Question: ## I am trying to display a toast message on the screen
---
'''
public class MainActivity extends TabActivity {
// TabSpec Names
private static final String TAB1 = "Tab1";
private static final String TAB2 = "Tab2";
private static final String TAB3 = "Tab3";
@Override
public void onCreate(Bundle savedInstanceState) {
super.onCreate(savedInstanceState);
setContentView(R.layout.main);
TabHost tabHost = getTabHost();
// Inbox Tab
TabSpec inboxSpec = tabHost.newTabSpec(TAB1);
Intent inboxIntent = new Intent(this, Tab1.class);
inboxSpec.setIndicator(TAB1);
// Tab Content
inboxSpec.setContent(inboxIntent);
// Outbox Tab
TabSpec PriceSpec = tabHost.newTabSpec(TAB2);
Intent PriceIntent = new Intent(this, Tab2.class);
PriceSpec .setIndicator(TAB2);
PriceSpec.setContent(PriceIntent);
// Profile Tab
TabSpec DistanceSpec = tabHost.newTabSpec(TAB3);
Intent DistanceIntent = new Intent(this, Tab3.class);
DistanceSpec .setIndicator(TAB3);
DistanceSpec.setContent(DistanceIntent);
// Adding all TabSpec to TabHost
tabHost.addTab(inboxSpec);
tabHost.addTab(PriceSpec);
tabHost.addTab(DistanceSpec);
//Set the current value tab to default first tab
tabHost.setCurrentTab(0);
//Setting custom height for the tabs
final int height = 45;
tabHost.getTabWidget().getChildAt(0).getLayoutParams().height = height;
tabHost.getTabWidget().getChildAt(1).getLayoutParams().height = height;
tabHost.getTabWidget().getChildAt(2).getLayoutParams().height = height;
}
}
'''
ScreenShot::

---
What i am trying to do ::
- 'Tab1''Tab2''Tab3'- 'Tab1''Tab1''Tab2''Tab3'- -
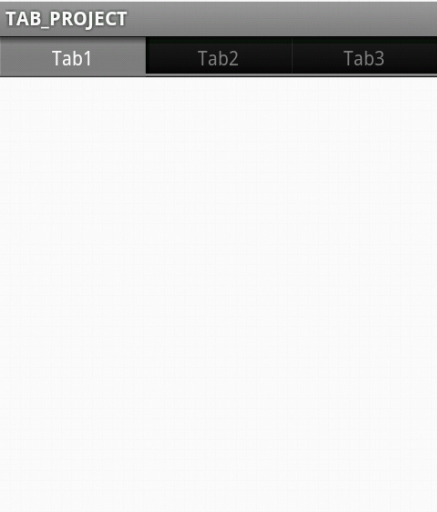
Answer: '''
public class MainActivity extends TabActivity implements OnTabChangeListener {
// TabSpec Names
private static final String TAB1 = "Tab1";
private static final String TAB2 = "Tab2";
private static final String TAB3 = "Tab3";
@Override
public void onCreate(Bundle savedInstanceState) {
super.onCreate(savedInstanceState);
setContentView(R.layout.main);
TabHost tabHost = getTabHost();
// Inbox Tab
TabSpec inboxSpec = tabHost.newTabSpec(TAB1);
Intent inboxIntent = new Intent(this, Tab1.class);
inboxSpec.setIndicator(TAB1);
// Tab Content
inboxSpec.setContent(inboxIntent);
// Outbox Tab
TabSpec PriceSpec = tabHost.newTabSpec(TAB2);
Intent PriceIntent = new Intent(this, Tab2.class);
PriceSpec .setIndicator(TAB2);
PriceSpec.setContent(PriceIntent);
// Profile Tab
TabSpec DistanceSpec = tabHost.newTabSpec(TAB3);
Intent DistanceIntent = new Intent(this, Tab3.class);
DistanceSpec .setIndicator(TAB3);
DistanceSpec.setContent(DistanceIntent);
// Adding all TabSpec to TabHost
tabHost.addTab(inboxSpec);
tabHost.addTab(PriceSpec);
tabHost.addTab(DistanceSpec);
tabHost.setOnTabChangedListener(this);
//Set the current value tab to default first tab
tabHost.setCurrentTab(0);
//Setting custom height for the tabs
final int height = 45;
tabHost.getTabWidget().getChildAt(0).getLayoutParams().height = height;
tabHost.getTabWidget().getChildAt(1).getLayoutParams().height = height;
tabHost.getTabWidget().getChildAt(2).getLayoutParams().height = height;
}
@Override
public void onTabChanged(String arg0)
{
// TODO Auto-generated method stub
Toast.makeText(getApplicationContext(),arg0, Toast.LENGTH_LONG).show();
}
}
'''